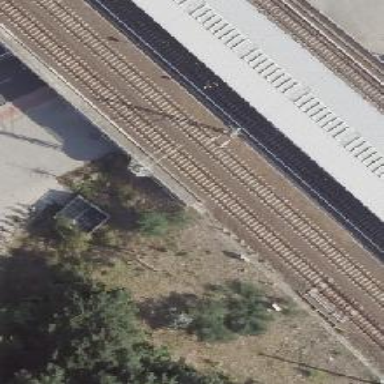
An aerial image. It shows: Railway junction.